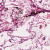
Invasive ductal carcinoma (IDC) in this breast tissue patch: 0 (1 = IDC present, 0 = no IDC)